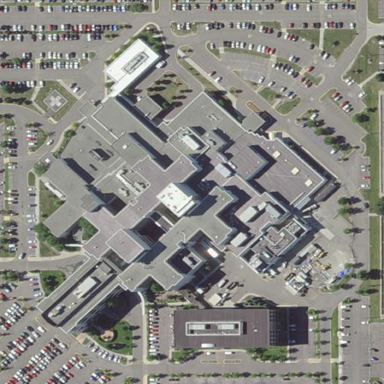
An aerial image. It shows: Healthcare facility identified as hospital.